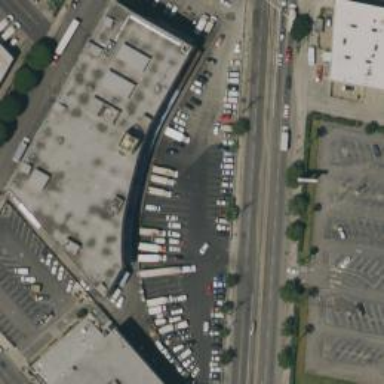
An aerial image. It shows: Warehouse.